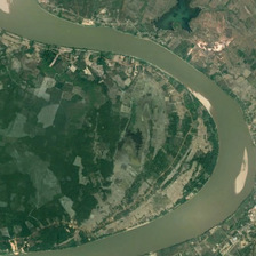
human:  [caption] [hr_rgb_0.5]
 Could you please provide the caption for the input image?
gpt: a u shaped is betweeen a green town and living region .

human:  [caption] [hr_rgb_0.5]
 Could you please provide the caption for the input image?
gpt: Farmland has a U-shaped river with two sandbars.

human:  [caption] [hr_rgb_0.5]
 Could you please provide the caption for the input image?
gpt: There is a U-shaped River on the farmland with two sandbars in it.

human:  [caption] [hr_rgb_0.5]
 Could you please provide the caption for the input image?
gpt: two small sand island can be seen in this curved green river .

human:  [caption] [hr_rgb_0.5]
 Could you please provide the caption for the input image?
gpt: on agricultural land there is a river in the form of u with two bars of sand in it.